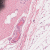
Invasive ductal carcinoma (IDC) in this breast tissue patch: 0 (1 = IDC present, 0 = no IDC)